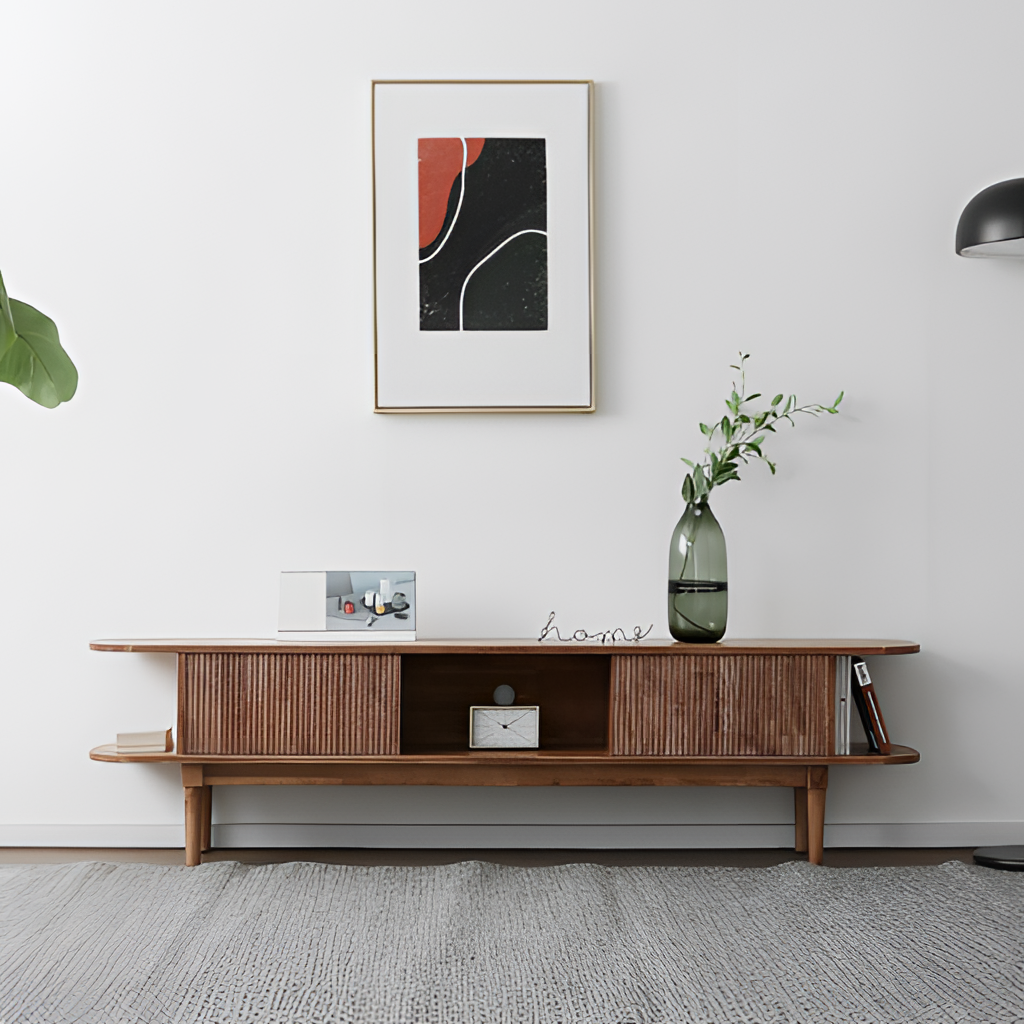
brown wood console, living room, minimalist, carpet flooring, with textured pattern, paint wallpaper, with solid pattern